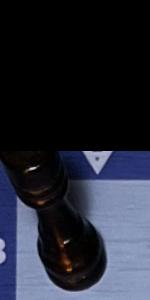
Label: Rook_Black